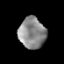
Tissue: prostate
Cell type: Epithelial cells
Senescence score: 0.3328
Nuclear area (px): 819
Mean DAPI intensity: 139.073